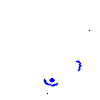
Particle: pion